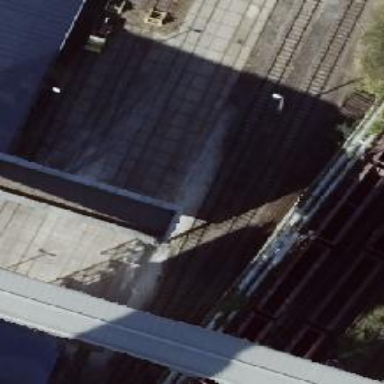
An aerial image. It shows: Building passage tunnel for railway spur service.